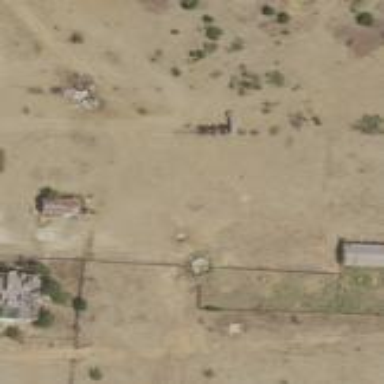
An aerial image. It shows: Farmyard area.